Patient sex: F
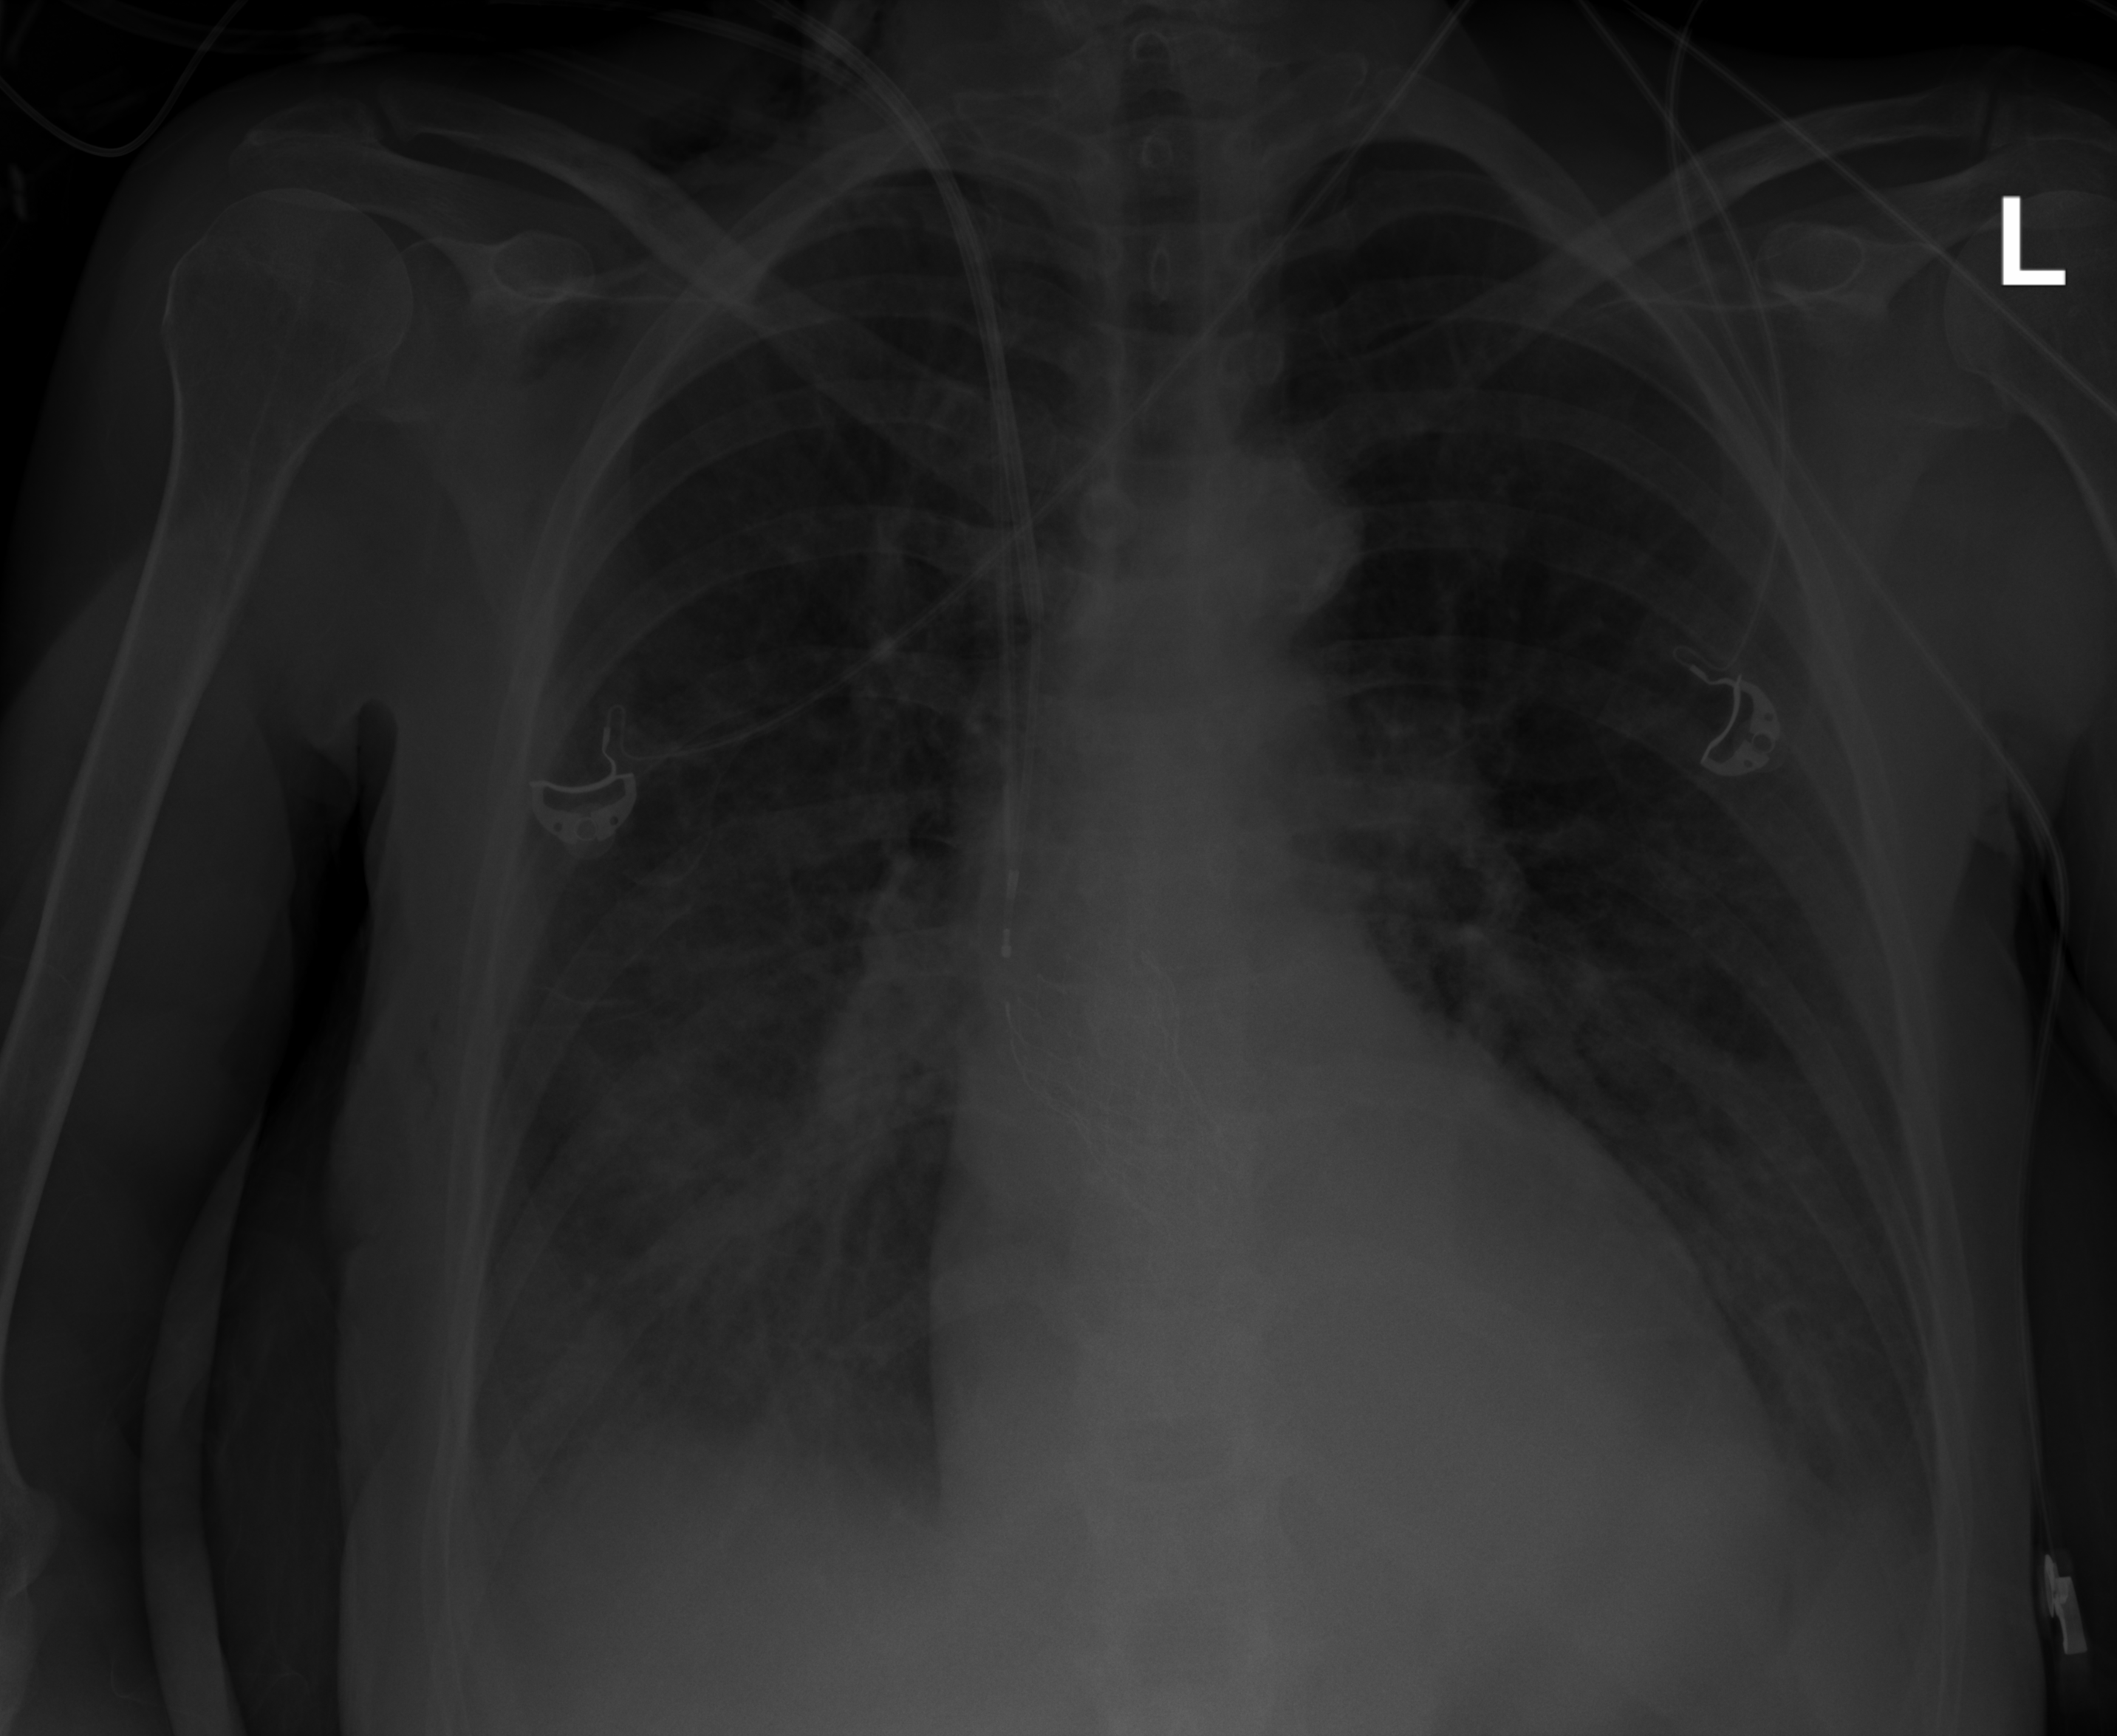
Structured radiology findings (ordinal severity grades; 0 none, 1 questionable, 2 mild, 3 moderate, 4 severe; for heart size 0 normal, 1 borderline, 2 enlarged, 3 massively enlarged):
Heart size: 1
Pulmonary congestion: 2
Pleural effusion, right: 2
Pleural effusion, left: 2
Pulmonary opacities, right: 0
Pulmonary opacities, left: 0
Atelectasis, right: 2
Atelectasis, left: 2